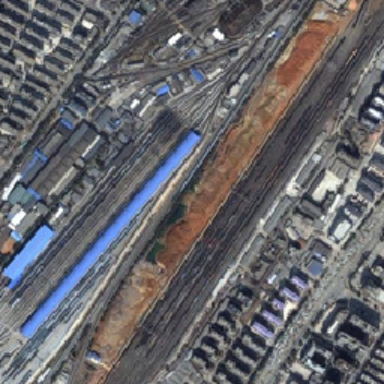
Many buildings are on both sides of the railway station with long blue buildings .